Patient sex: F
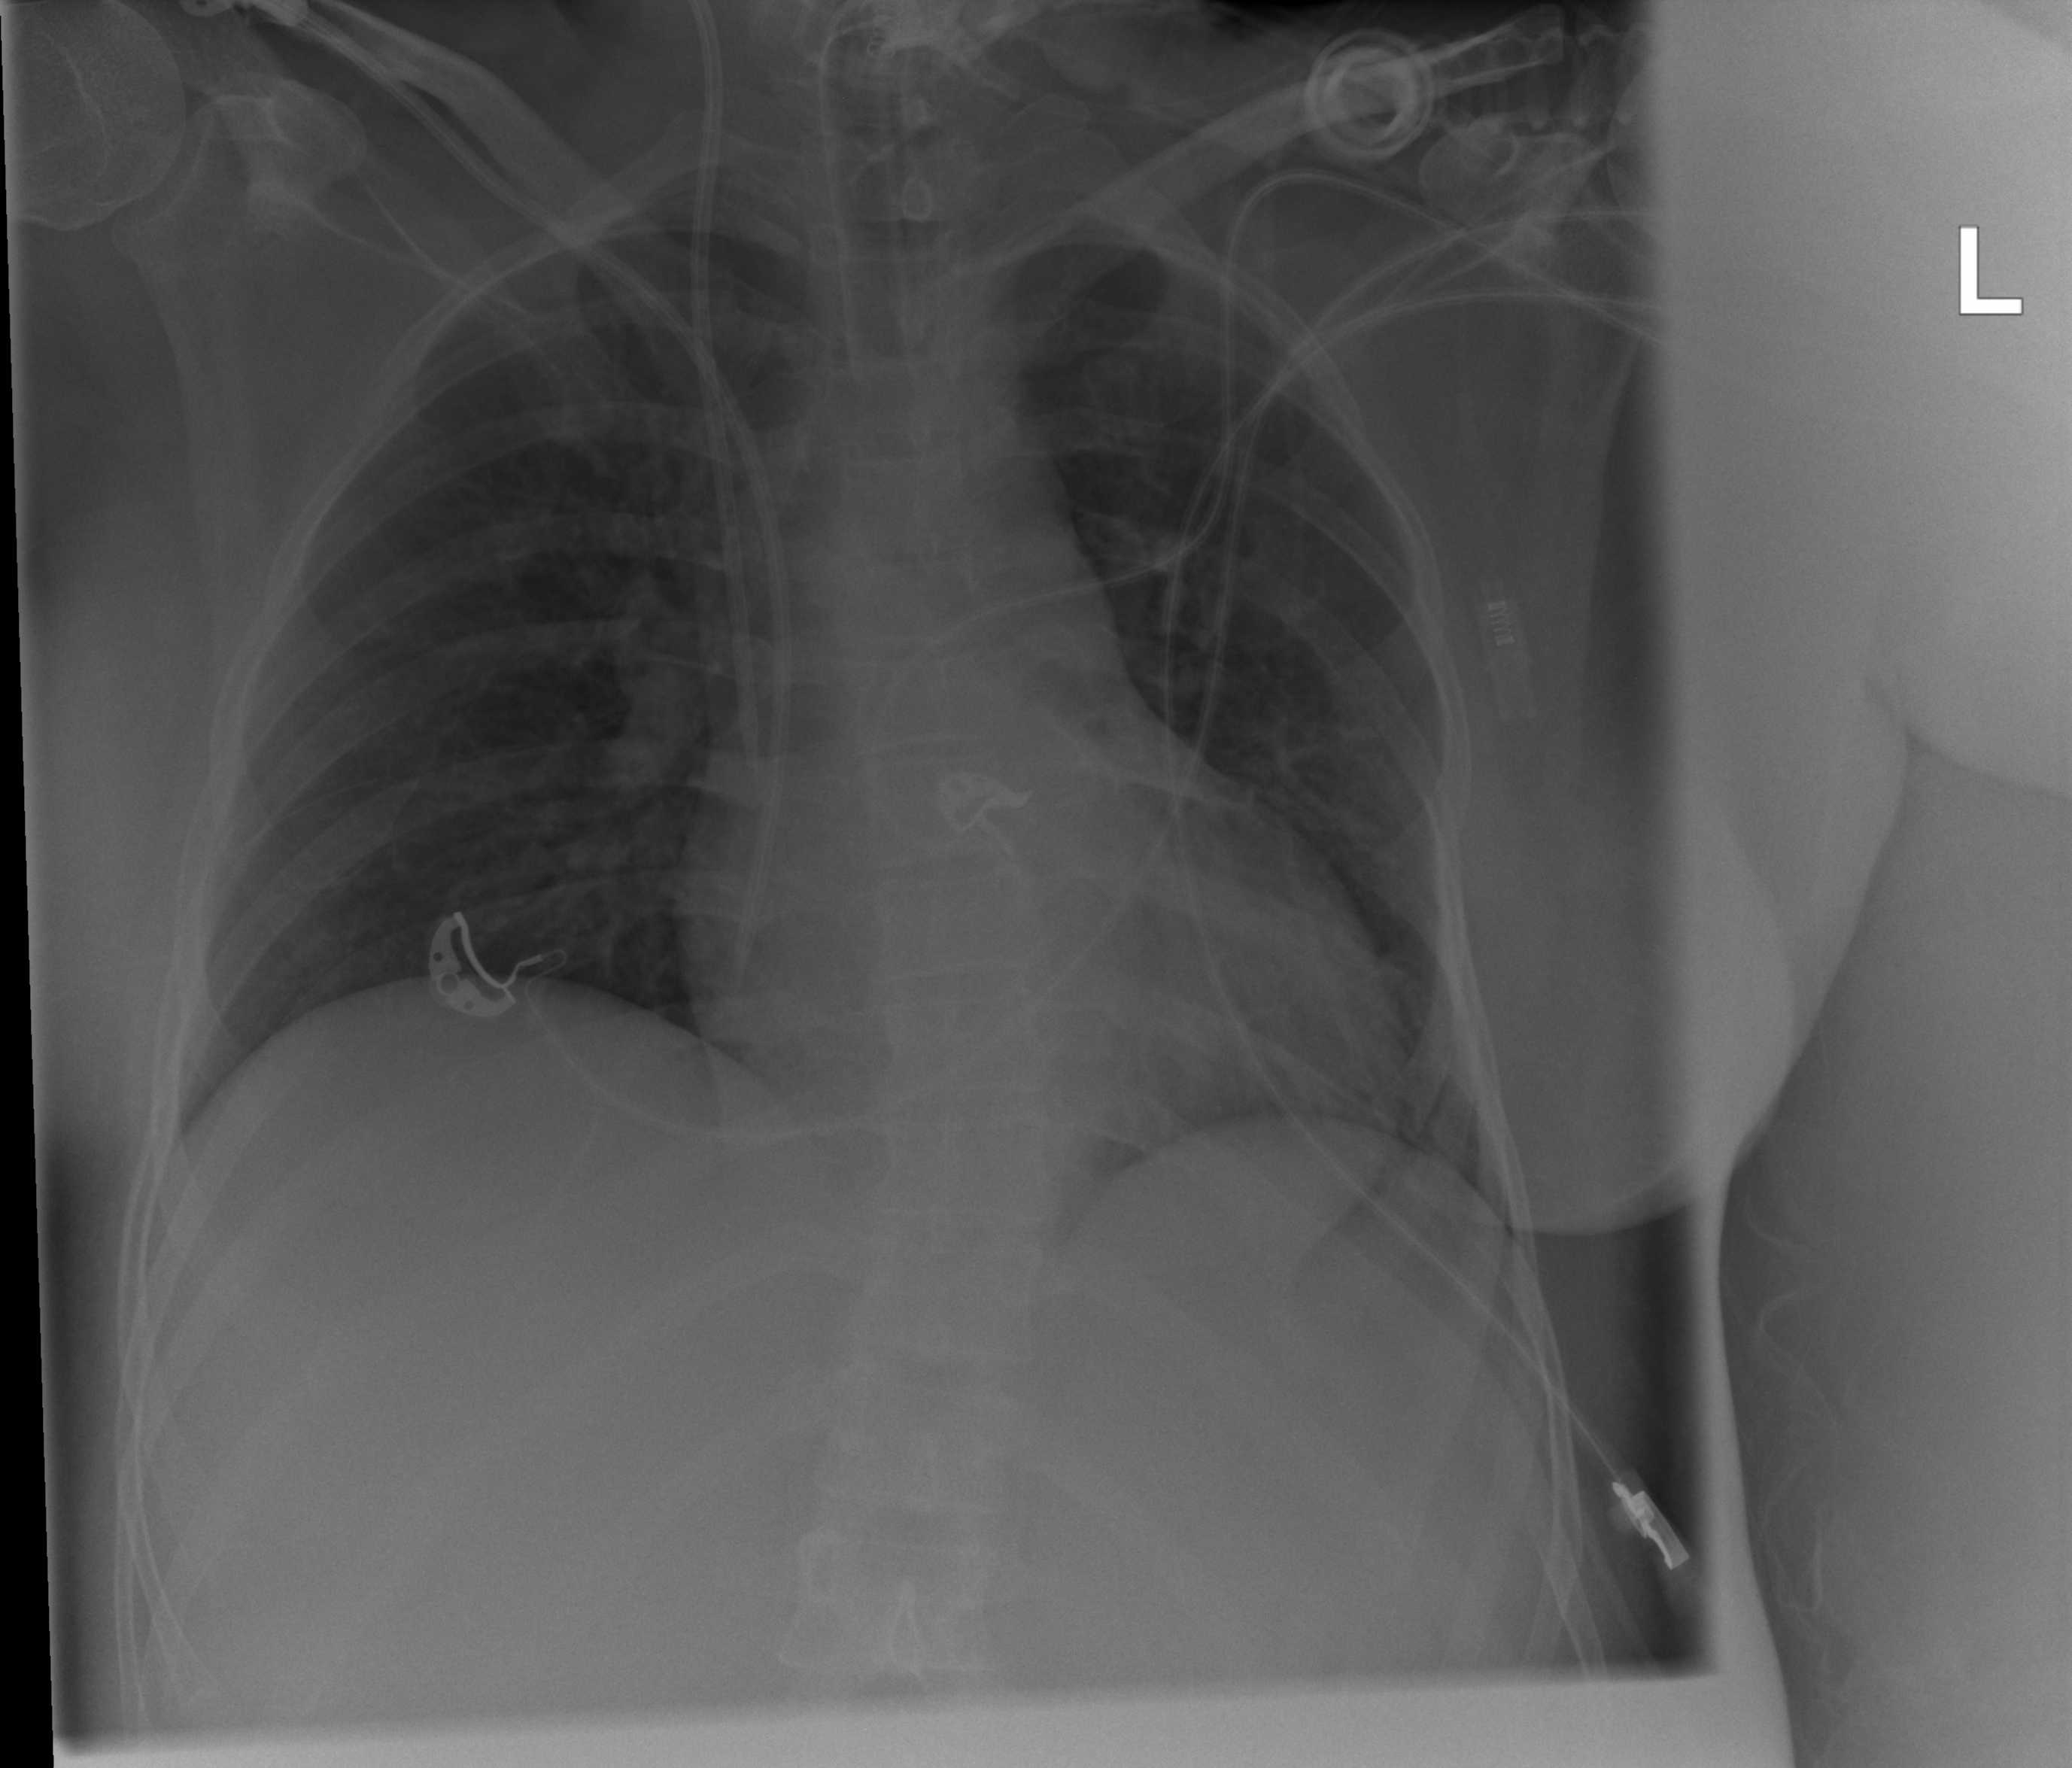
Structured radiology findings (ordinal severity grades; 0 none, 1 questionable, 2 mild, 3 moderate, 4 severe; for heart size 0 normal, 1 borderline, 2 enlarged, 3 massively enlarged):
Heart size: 1
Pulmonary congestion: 2
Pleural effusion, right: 0
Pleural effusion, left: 0
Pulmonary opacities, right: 0
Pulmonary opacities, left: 2
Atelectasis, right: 0
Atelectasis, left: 0